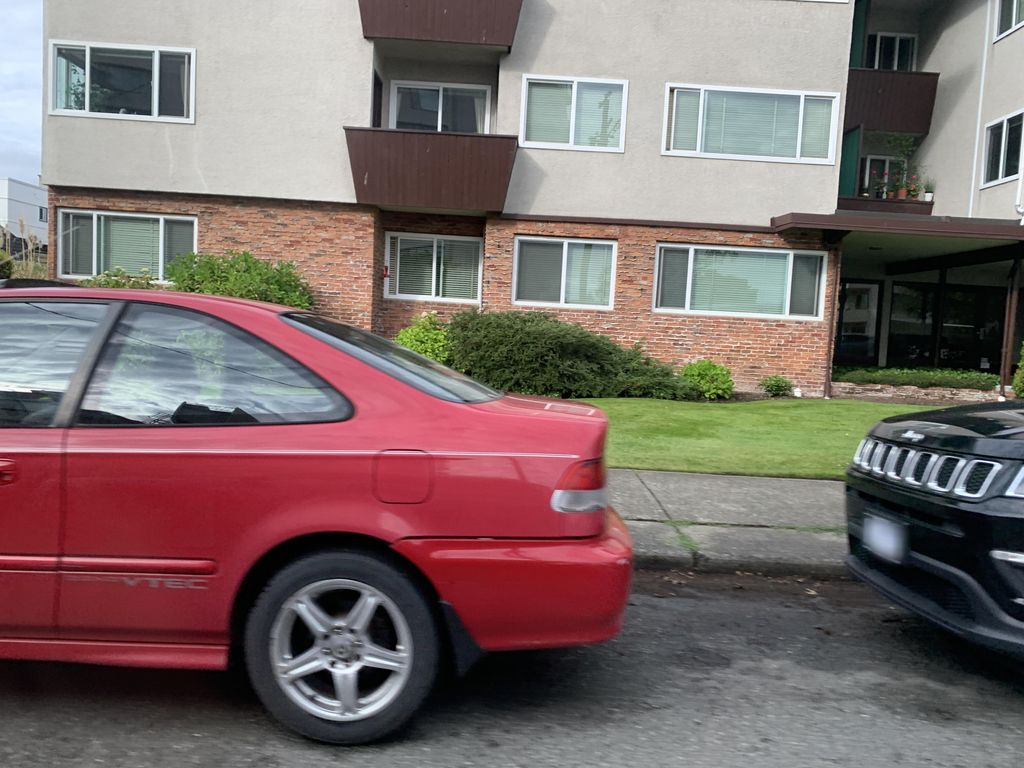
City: victoria